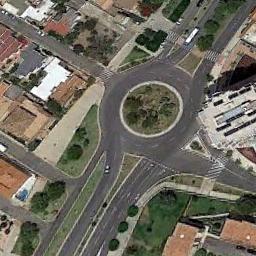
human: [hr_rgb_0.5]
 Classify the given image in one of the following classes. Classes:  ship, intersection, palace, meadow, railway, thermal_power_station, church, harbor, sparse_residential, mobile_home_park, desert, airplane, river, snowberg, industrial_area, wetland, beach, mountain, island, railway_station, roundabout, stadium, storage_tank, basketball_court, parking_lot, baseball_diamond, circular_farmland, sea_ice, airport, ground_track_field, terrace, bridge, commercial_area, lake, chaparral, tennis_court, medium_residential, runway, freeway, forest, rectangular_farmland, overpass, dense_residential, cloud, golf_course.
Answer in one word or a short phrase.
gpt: roundabout